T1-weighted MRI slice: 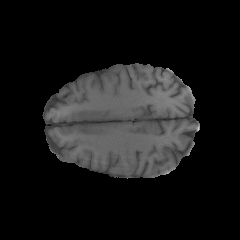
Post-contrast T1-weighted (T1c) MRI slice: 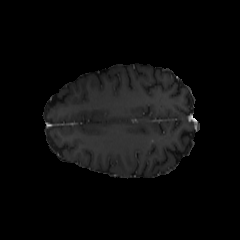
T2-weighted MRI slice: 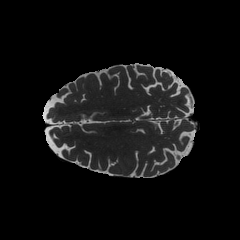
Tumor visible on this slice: no